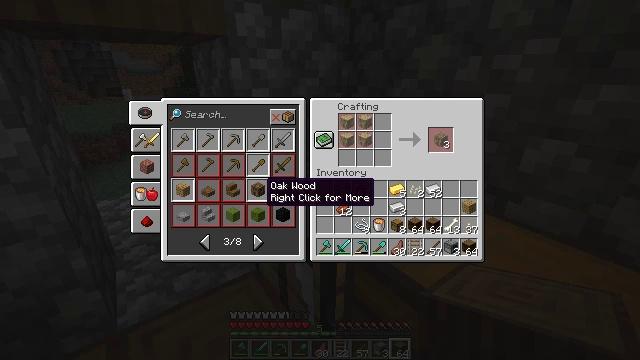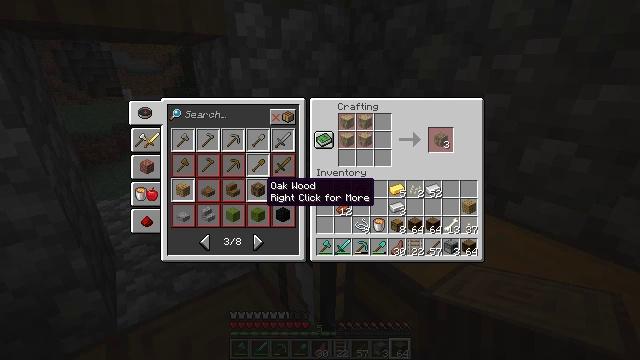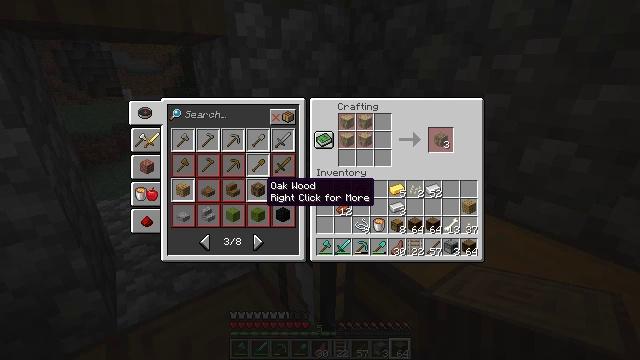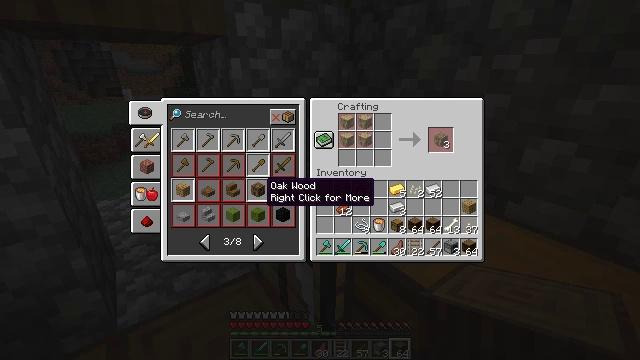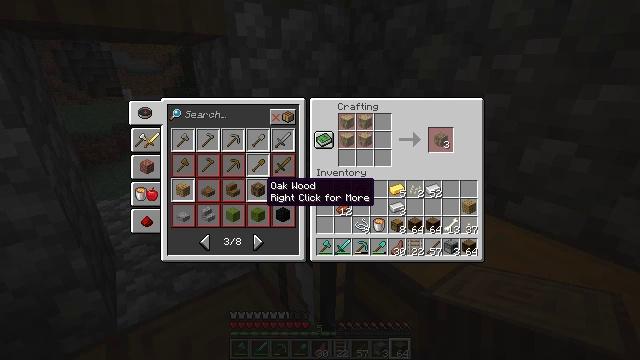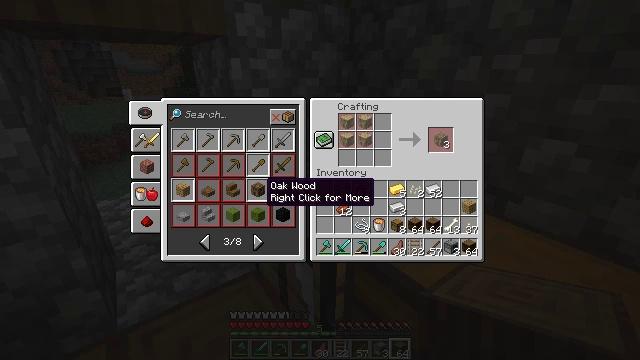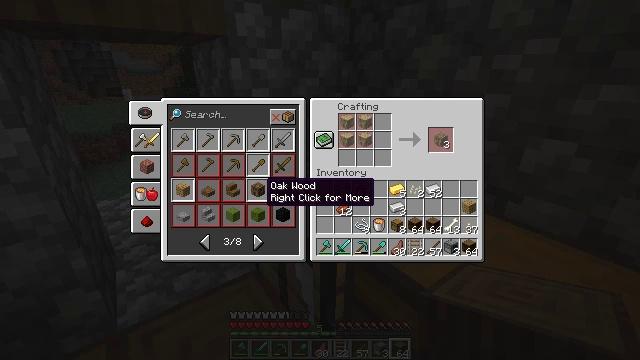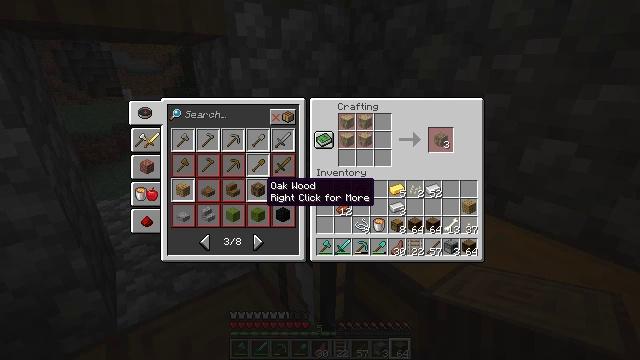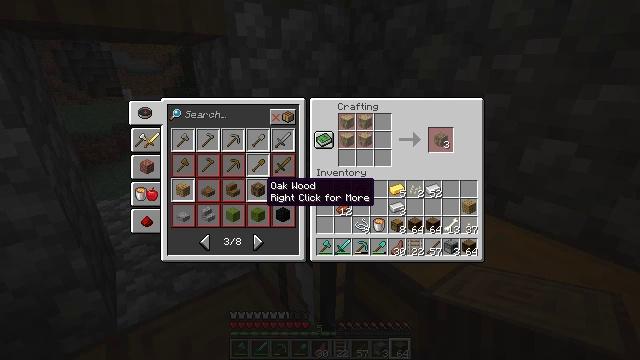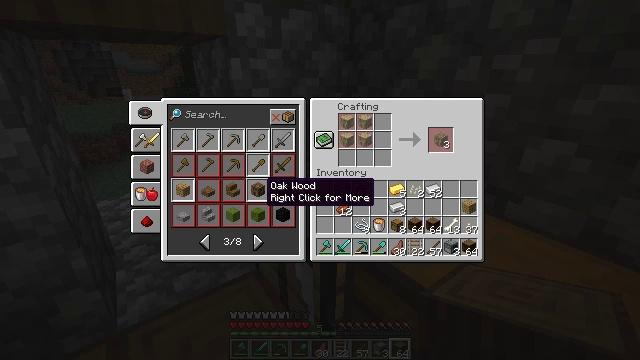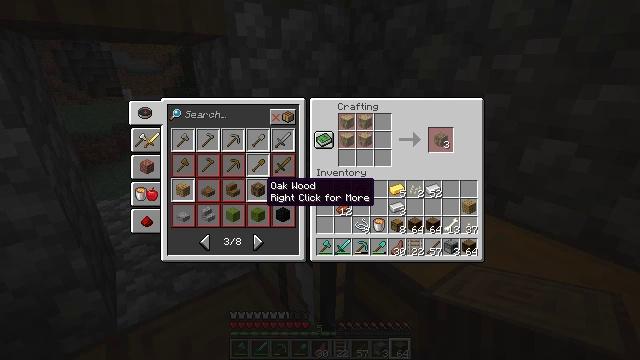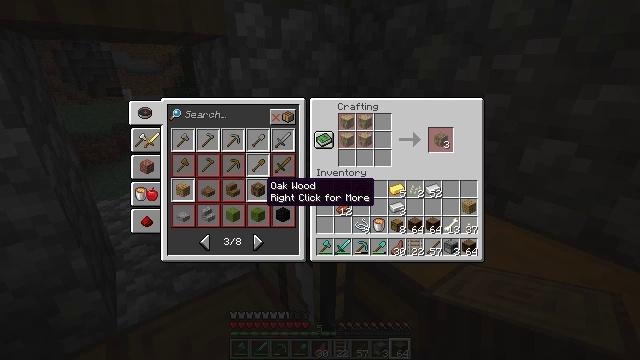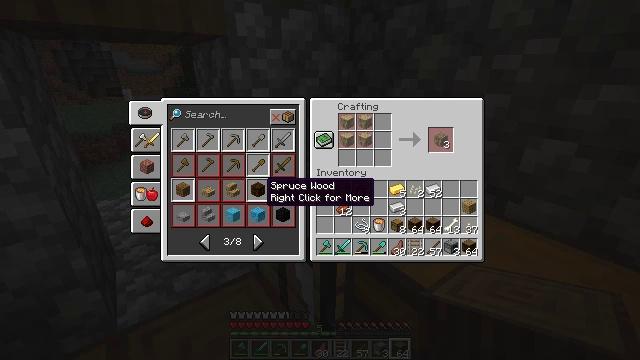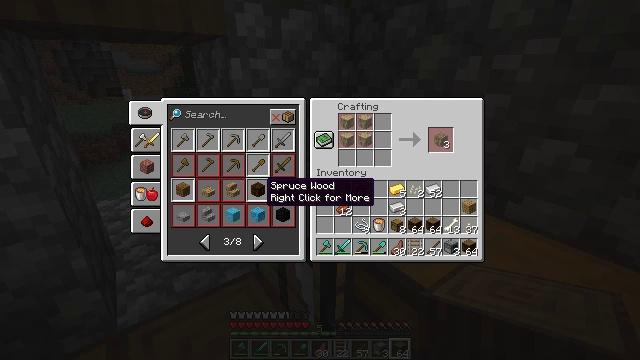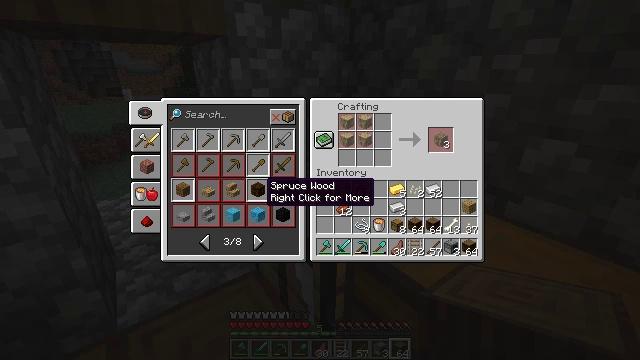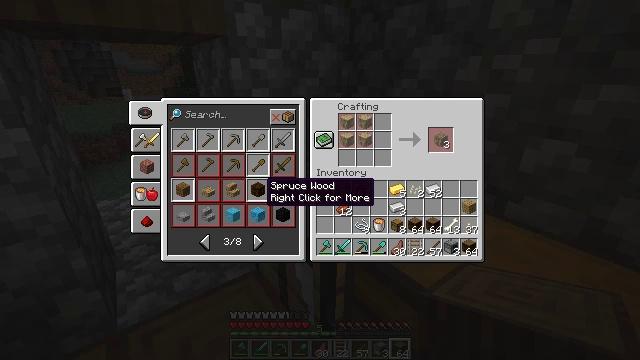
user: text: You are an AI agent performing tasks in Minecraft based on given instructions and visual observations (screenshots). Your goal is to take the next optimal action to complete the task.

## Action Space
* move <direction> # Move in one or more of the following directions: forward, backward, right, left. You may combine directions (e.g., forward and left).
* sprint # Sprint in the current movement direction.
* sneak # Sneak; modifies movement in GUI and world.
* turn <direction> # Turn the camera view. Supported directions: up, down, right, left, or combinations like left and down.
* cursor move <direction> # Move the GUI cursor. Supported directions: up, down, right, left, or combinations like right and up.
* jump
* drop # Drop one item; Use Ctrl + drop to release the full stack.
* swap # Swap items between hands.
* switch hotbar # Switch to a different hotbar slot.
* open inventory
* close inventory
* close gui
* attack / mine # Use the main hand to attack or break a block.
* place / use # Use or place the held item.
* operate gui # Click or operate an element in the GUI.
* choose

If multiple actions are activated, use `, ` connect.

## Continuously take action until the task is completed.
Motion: motion action
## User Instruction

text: Transform raw spruce into spruce wood.
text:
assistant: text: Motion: no_op
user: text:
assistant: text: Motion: no_op
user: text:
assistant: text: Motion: no_op
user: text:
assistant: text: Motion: no_op
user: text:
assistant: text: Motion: no_op
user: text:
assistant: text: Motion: no_op
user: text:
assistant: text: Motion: no_op
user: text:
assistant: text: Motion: no_op
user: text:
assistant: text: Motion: no_op
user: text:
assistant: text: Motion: no_op
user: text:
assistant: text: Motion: no_op
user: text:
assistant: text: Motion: no_op
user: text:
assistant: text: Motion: no_op
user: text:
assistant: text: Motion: no_op
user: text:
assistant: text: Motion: no_op
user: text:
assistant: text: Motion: no_op
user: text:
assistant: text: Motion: no_op
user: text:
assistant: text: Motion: no_op
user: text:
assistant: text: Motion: sneak
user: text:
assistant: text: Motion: sneak
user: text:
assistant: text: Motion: sneak
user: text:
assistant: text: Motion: sneak
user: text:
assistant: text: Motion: sneak
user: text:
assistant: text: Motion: sneak
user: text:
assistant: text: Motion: sneak, operate gui
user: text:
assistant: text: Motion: sneak, operate gui
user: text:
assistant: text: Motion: sneak
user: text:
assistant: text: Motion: sneak
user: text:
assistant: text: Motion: sneak
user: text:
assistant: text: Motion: sneak